Field crop: maize
Growth stage: 2
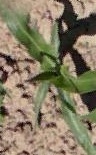
Species: maize